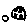
Label: moon